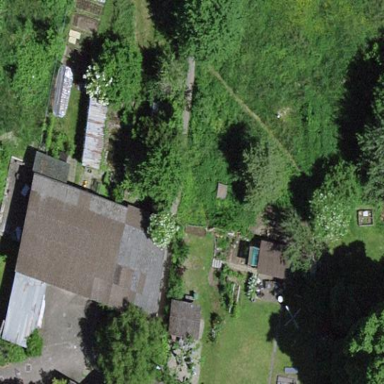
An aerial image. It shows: Shed.